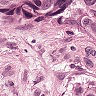
Metastatic tissue present: yes